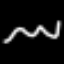
Label: squiggle